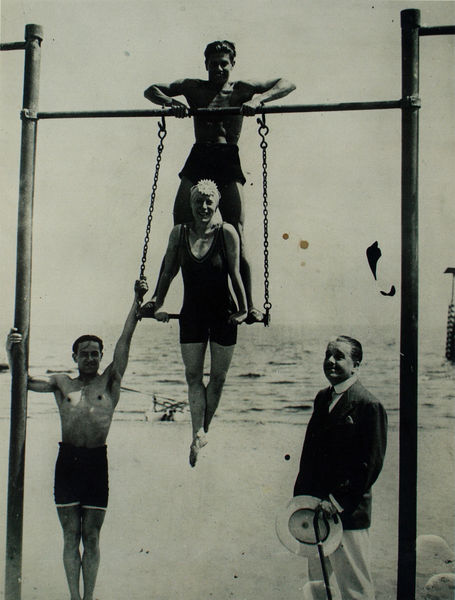
Titel: Léon Woizikovsky, Serge Lifar, Lydia Sokolova und Sergei Diaghilev am Lido in Venedig
Standort: Monaco
Institution: Nouveau Musée National
Schlagwörter: meer, wasser, see, frau, männer, anzug, boot, sommer, strand, kette, turner, gestell, schaukel, foto, fotografie, photographie, stangen, urlaub, photo, badehose, stange, turnen, badeanzug, reck, turnerinnen